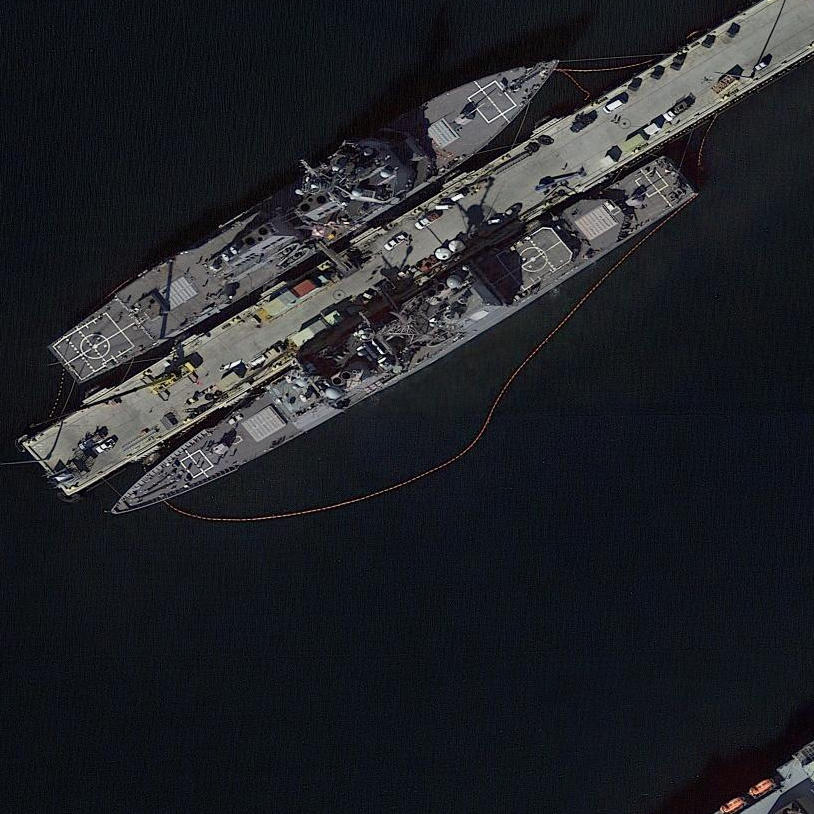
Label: cruiser